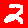
Digit: 2